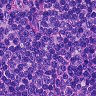
Metastatic tissue present: no